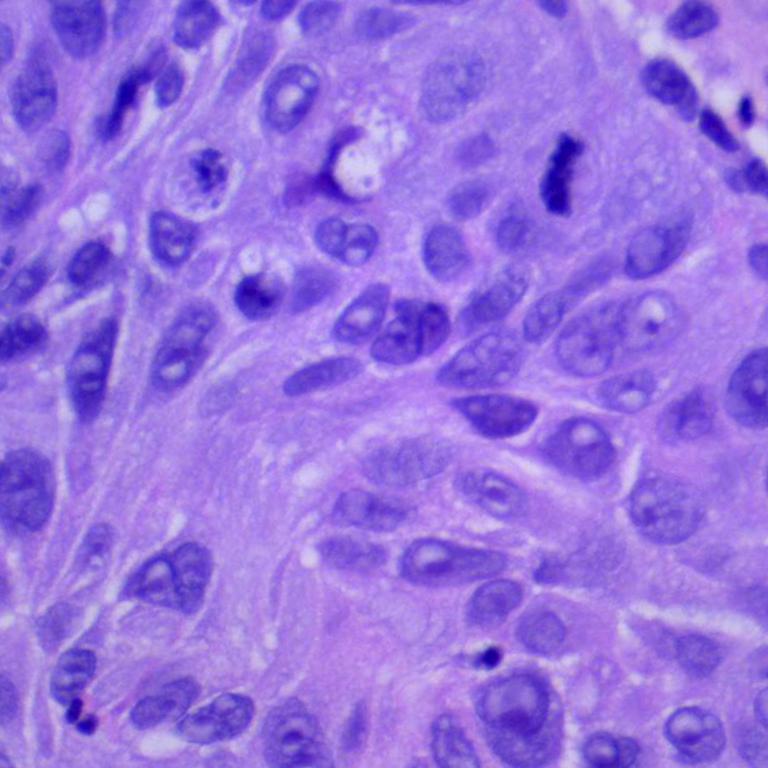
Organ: lung
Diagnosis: squamous carcinomas